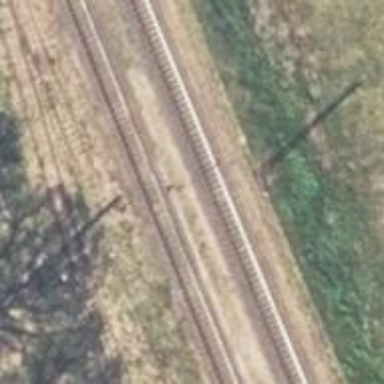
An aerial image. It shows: Railway signal.